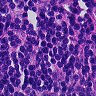
Metastatic tissue present: no